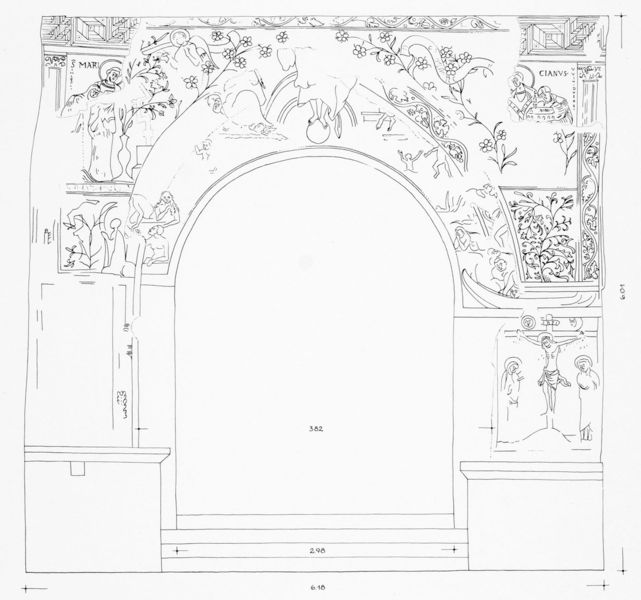
Titel: Sylvesterkapelle zu Goldbach
Standort: Überlingen, Sylvesterkapelle zu Goldbach (EU - D - BW)
Schlagwörter: himmel, menschen, sitzen, blume, blumen, männer, skizze, weiss, zeichnung, malerei, masse, ornament, wand, architektur, stehen, tod, erde, kirche, gewand, pflanzen, boot, engel, ranken, füße, bogen, rundbogen, treppe, zahlen, dekor, verzierung, wandgemälde, stufen, adam, kreuz, torbogen, schwarzweiß, knien, bleistift, beten, entwurf, altar, bleistiftzeichnung, portal, christus, jesus, kreuzigung, fresken, plan, heilige, maria, welt, pfeile, himmelfahrt, aufriss, architekturzeichnung, regenbogen, abmessungen, dokumentation, byzanz, pantokrator, umzeichnung, wntwurf, reenbogen, jaohannes, ornamnente